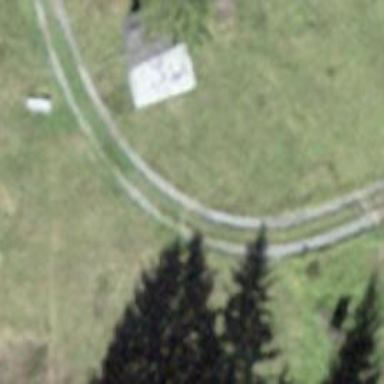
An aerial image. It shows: Guidepost providing information.